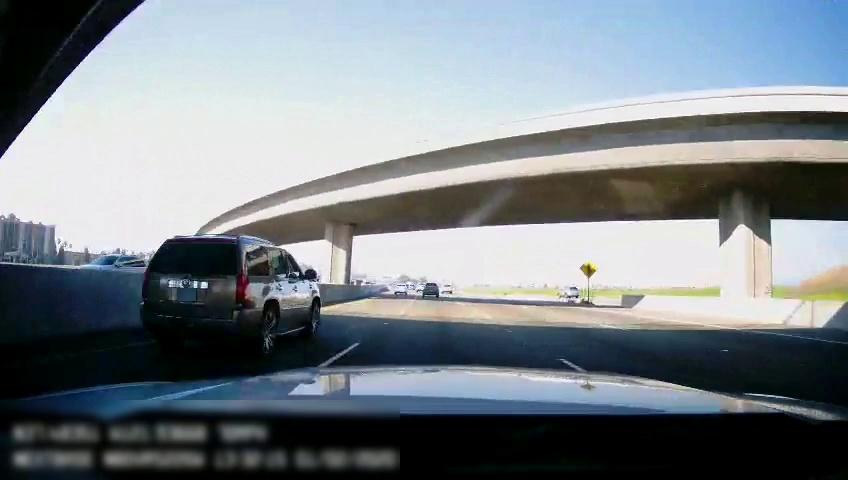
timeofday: Day
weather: Sunny
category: Vehicles | SUV
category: Drivable Space
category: Vehicles | SUV
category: Vehicles | SUV
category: Vehicles | SUV
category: Vehicles | SUV
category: Vehicles | Car
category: Vehicles | SUV
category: Lanes | Alternate Lane
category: Lanes | Current Lane
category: Lanes | Current Lane
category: Lanes | Alternate Lane
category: Lanes | Alternate Lane
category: Traffic | Signs